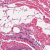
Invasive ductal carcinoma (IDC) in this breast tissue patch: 0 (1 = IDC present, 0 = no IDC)